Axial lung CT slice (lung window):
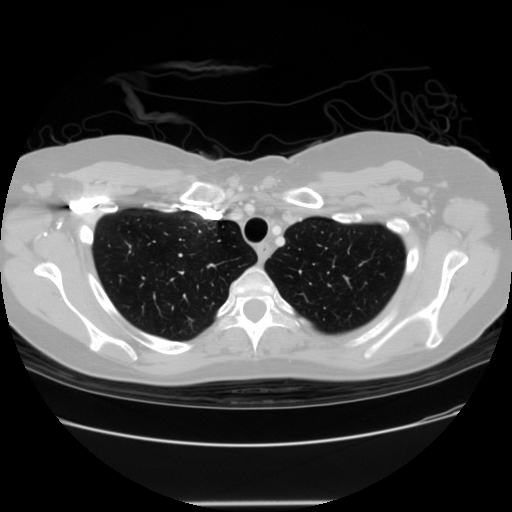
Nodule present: no